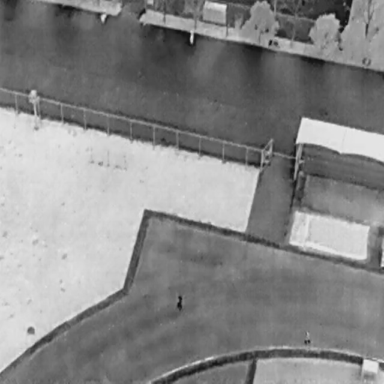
There are four objects shown in the infrared image, including two People, and two Bicycles.